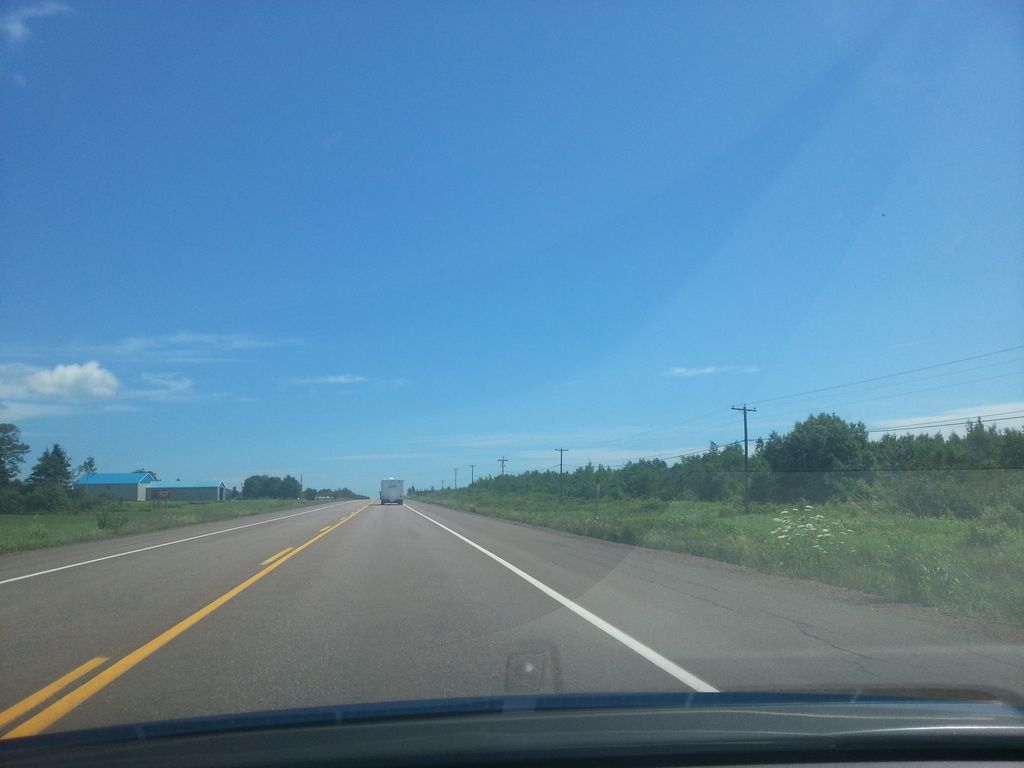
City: charlottetown